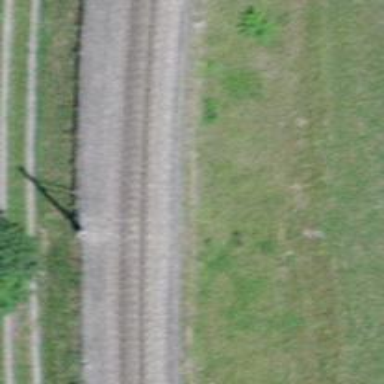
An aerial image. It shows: Narrow-gauge railway with single track. The railway is electrified with contact line.